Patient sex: M
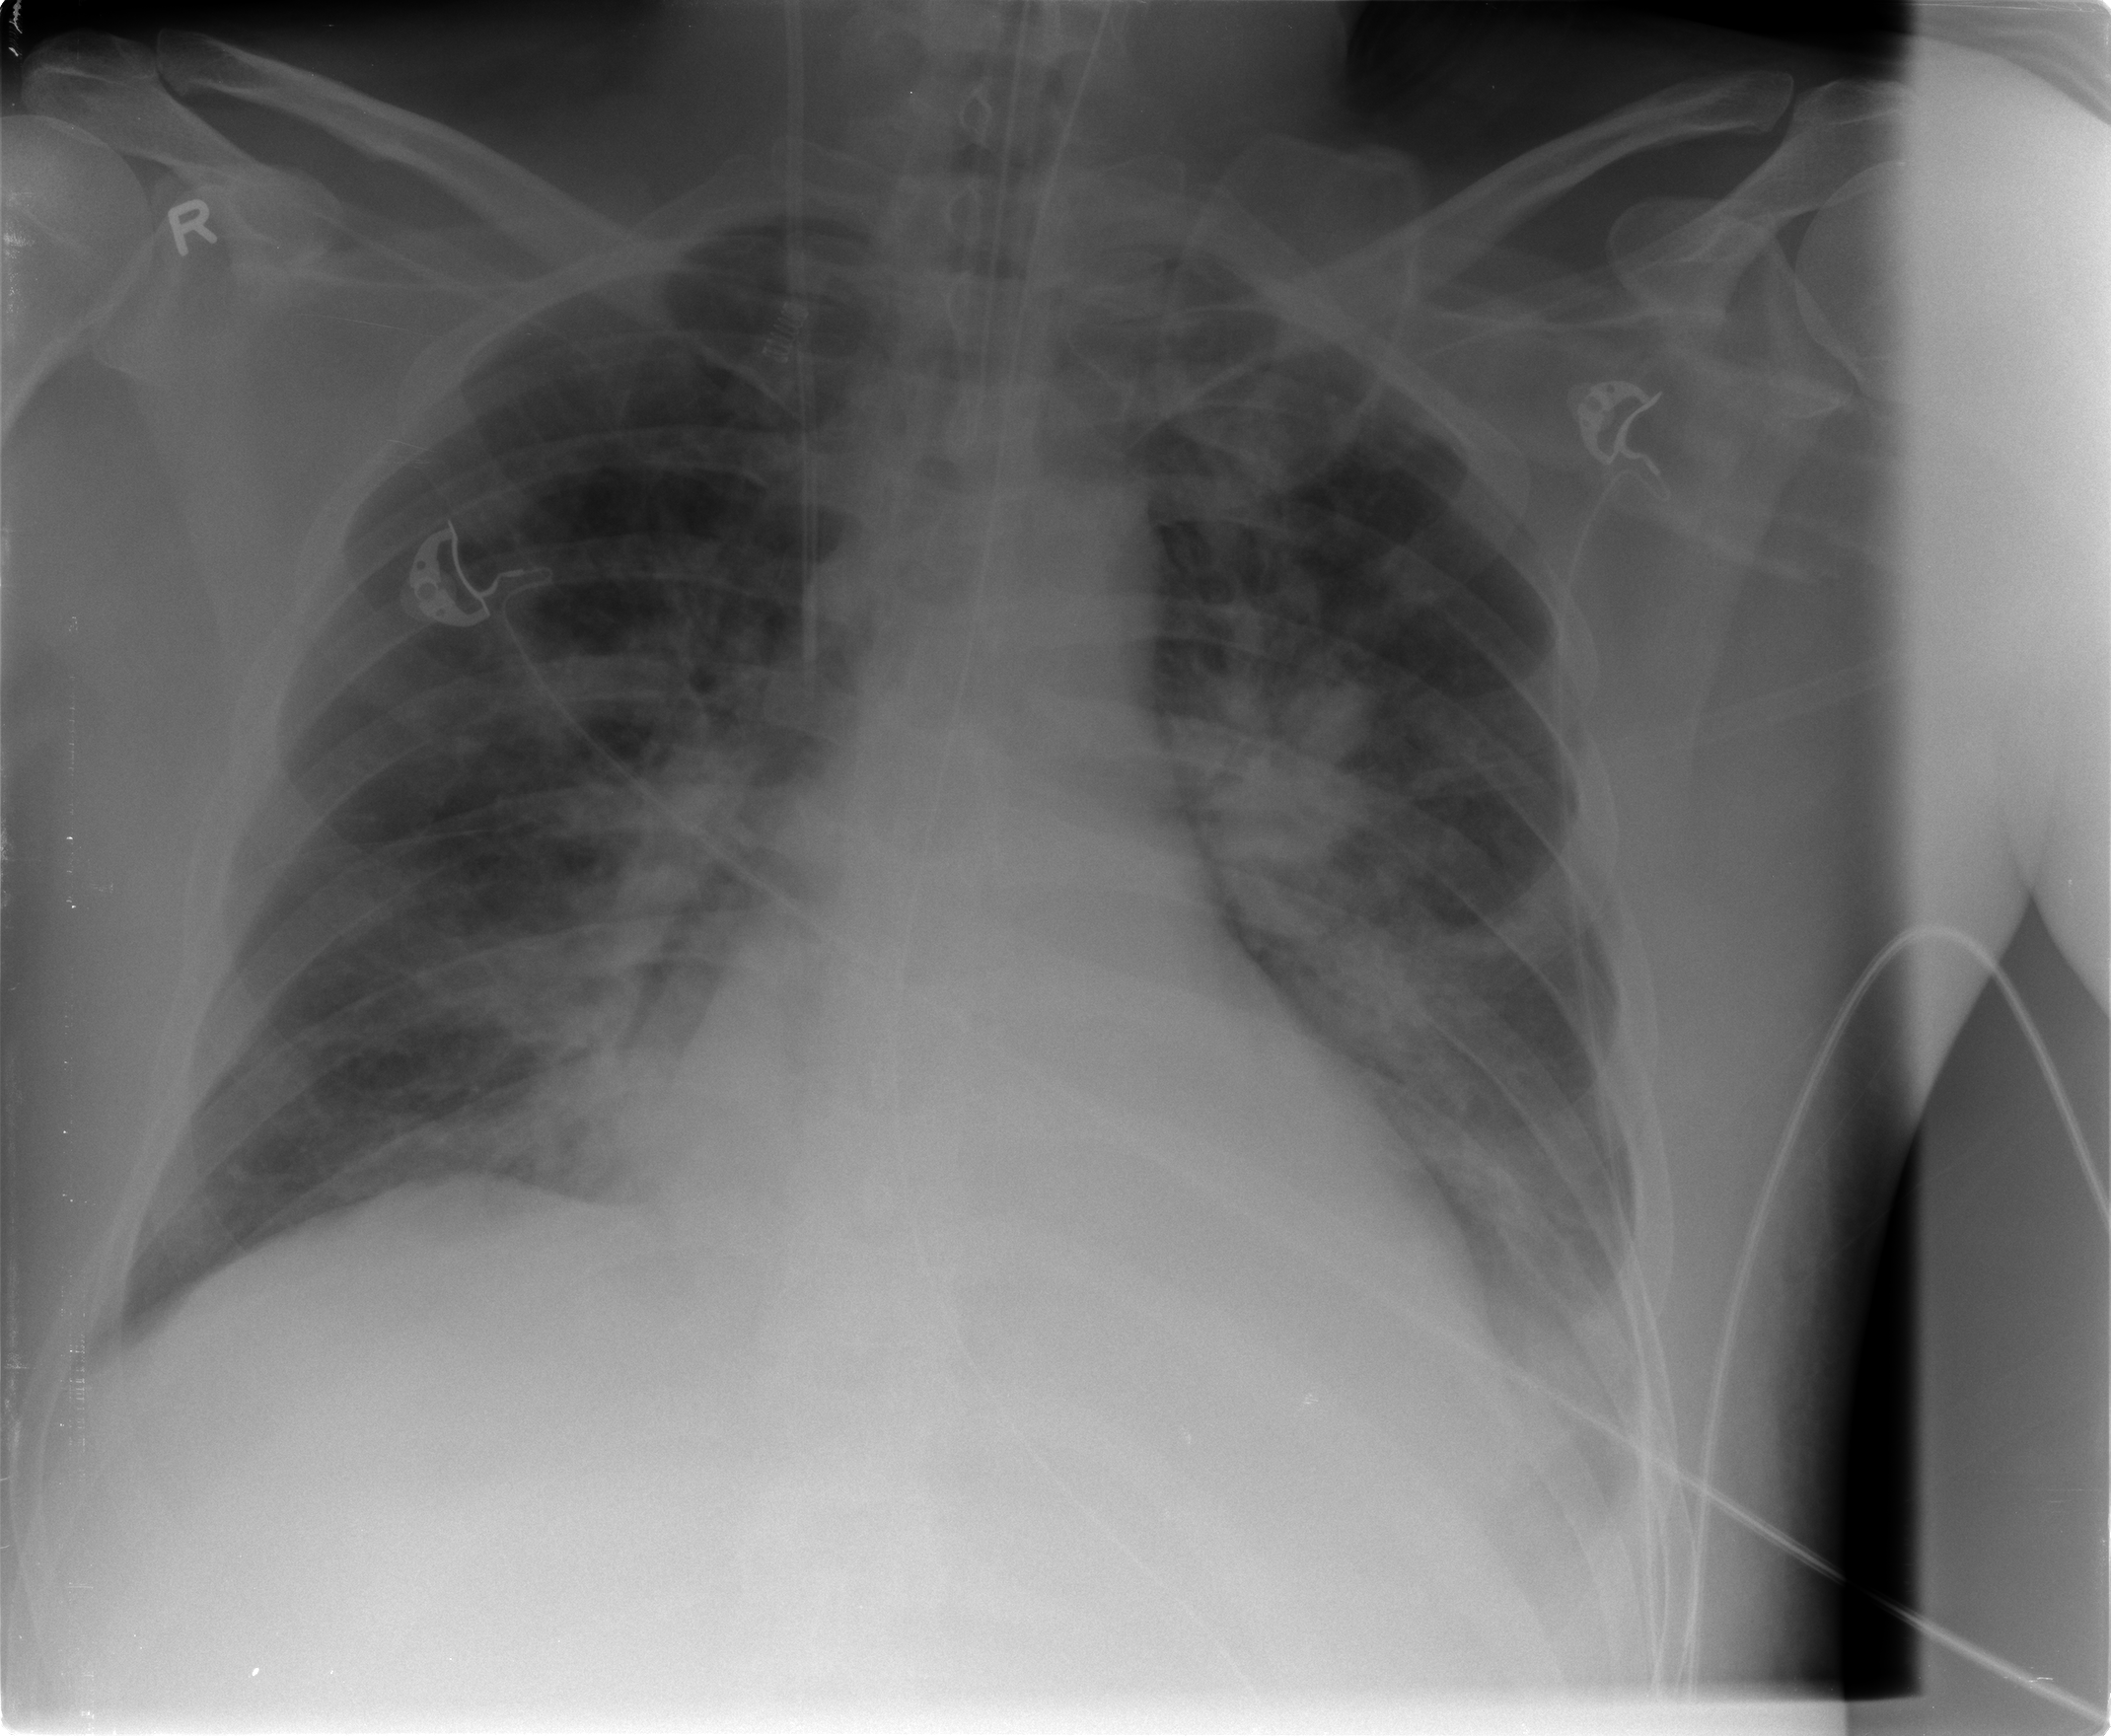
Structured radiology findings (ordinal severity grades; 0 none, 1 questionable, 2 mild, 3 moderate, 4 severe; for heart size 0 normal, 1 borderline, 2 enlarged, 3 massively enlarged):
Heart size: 2
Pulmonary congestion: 3
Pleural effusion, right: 0
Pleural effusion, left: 2
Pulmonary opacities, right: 3
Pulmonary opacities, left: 3
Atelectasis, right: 2
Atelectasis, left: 2